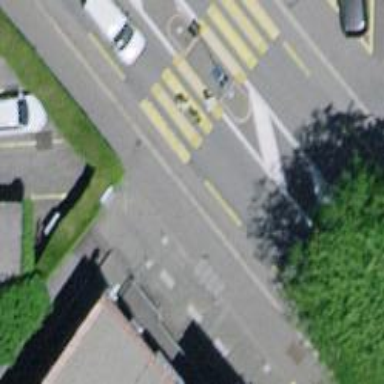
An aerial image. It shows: Kerb barrier.